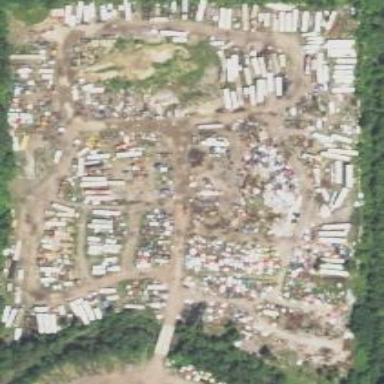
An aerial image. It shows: Scrap yard located in industrial area.